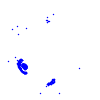
Particle: electron